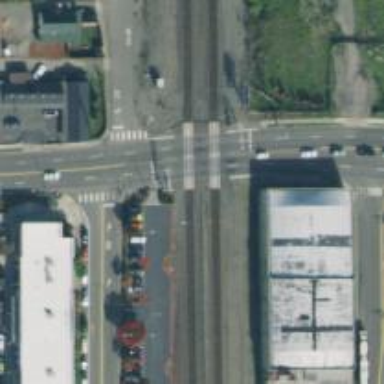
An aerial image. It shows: Railway level crossing.